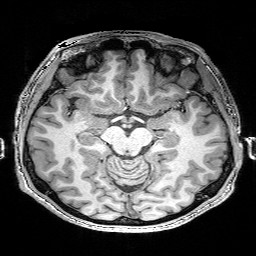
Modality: T1w
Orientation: coronal
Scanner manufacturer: siemens
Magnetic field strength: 3 T
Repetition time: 2.25 s
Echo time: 0.00418 s